Question: I am a complete beginner with iOS (started yesterday). I am trying too create a simple register page with text boxes and labels.
I have done this with a UITable view - which looks pretty decent for a first attempt.
However, I am facing an issue where the bottom values on my form are hidden by the keyboard. Even after I changed the Return Key to next (i assume this should send the cursor and the focus to the next column?)
Can someone offer some advise on how this can be solved? The below screen shot shows phone number field is hidden and my submit button :(

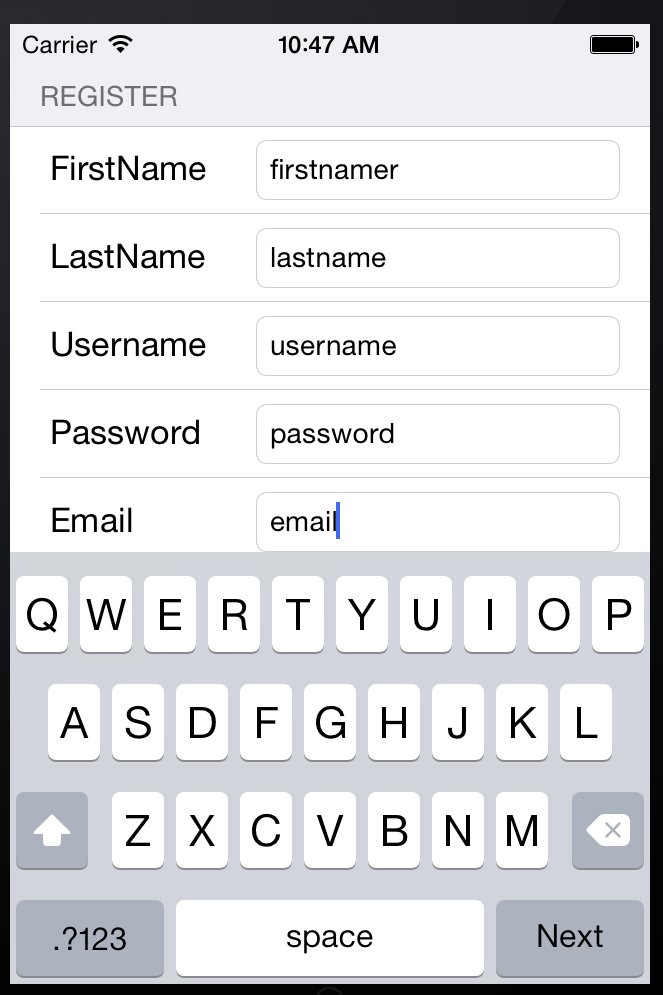
Answer: use this 'TPKeyboardAvoidingTableView' Instead of 'UITableview' in your project.
download class of 'TPKeyboardAvoidingTableView' <URL> and add your project.
in your .h file add
'''
#import "TPKeyboardAvoidingTableView.h"
'''
define propery of tableview
'''
@property(nonatomic,retain) IBOutlet TPKeyboardAvoidingTableView *TableViewRate;
'''
and also change class of 'UITableView' to 'TPKeyboardAvoidingTableView' as below image.

When you click on textfiled its auto set it frame according to Keyborad. so each textfield is shown when update.